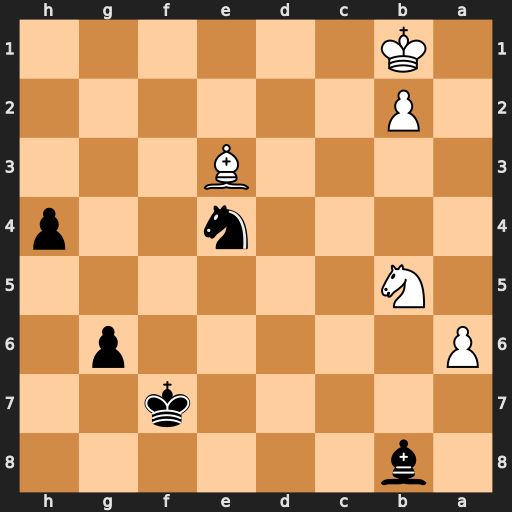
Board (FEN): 1b6/5k2/P5p1/1N6/4n2p/4B3/1P6/1K6
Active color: b
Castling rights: -
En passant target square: -
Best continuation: h3 Bg1 Nd2+ Kc2 Nf3